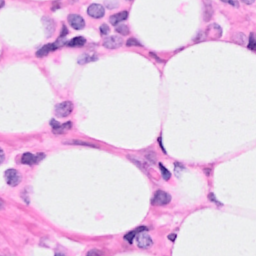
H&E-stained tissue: Breast